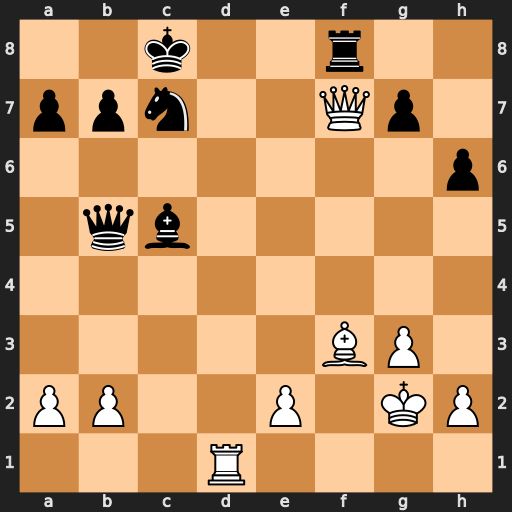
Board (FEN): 2k2r2/ppn2Qp1/7p/1qb5/8/5BP1/PP2P1KP/3R4
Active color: w
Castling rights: -
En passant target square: -
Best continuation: Bg4+ Ne6 Qxe6+